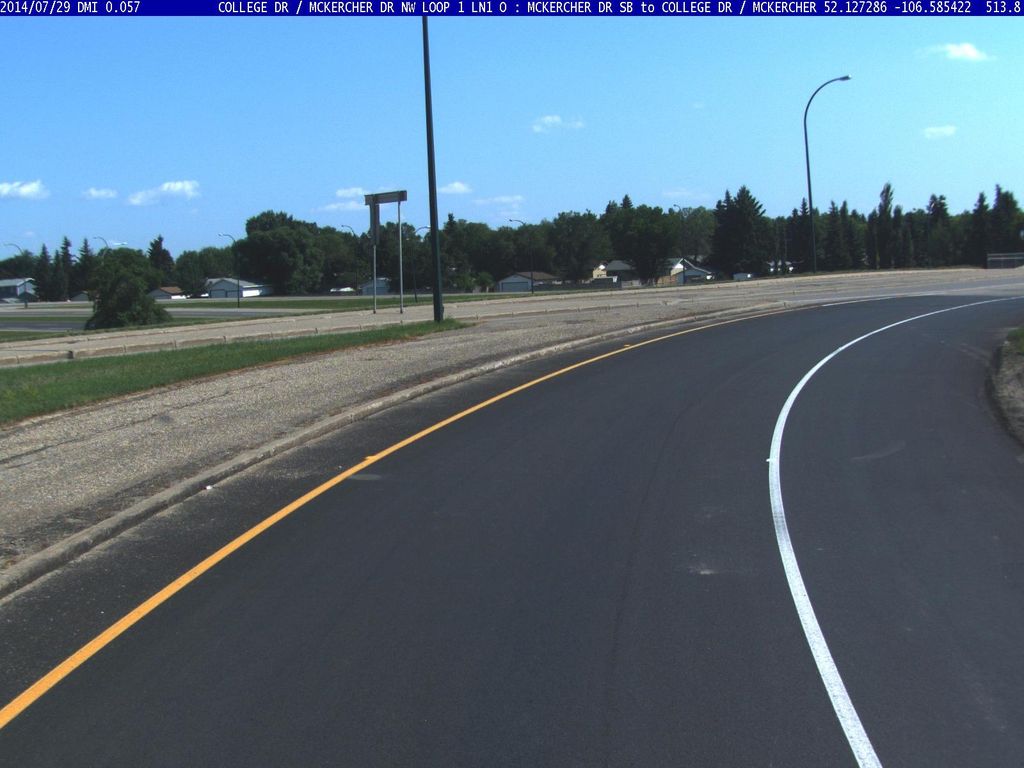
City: saskatoon